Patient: sex M, age 60
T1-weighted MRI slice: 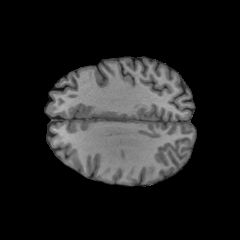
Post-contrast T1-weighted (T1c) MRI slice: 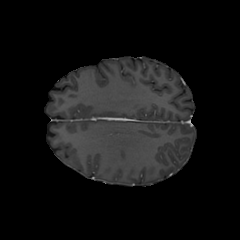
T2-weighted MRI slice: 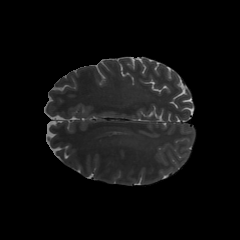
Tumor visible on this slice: no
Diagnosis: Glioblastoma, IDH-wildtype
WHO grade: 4